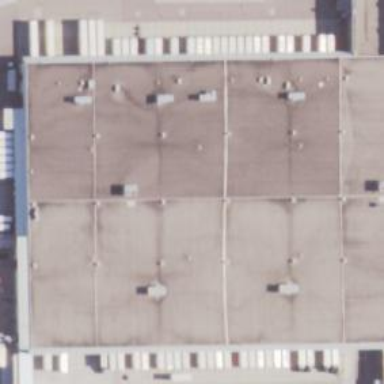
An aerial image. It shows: Building that serves as post depot.